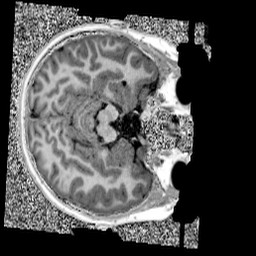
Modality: UNIT1
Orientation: axial
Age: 11
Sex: female
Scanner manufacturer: siemens
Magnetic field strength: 3 T
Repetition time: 4 s
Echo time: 0.00299 s